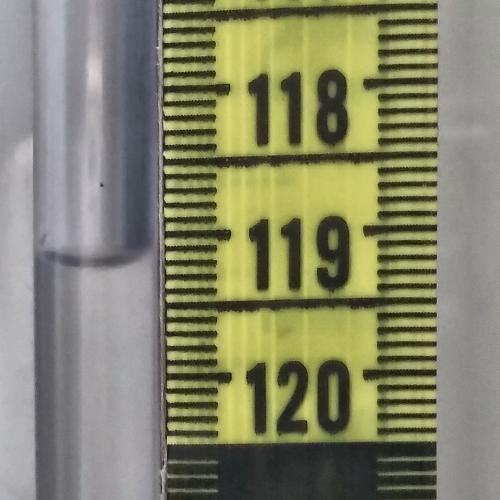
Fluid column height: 119.2 cm